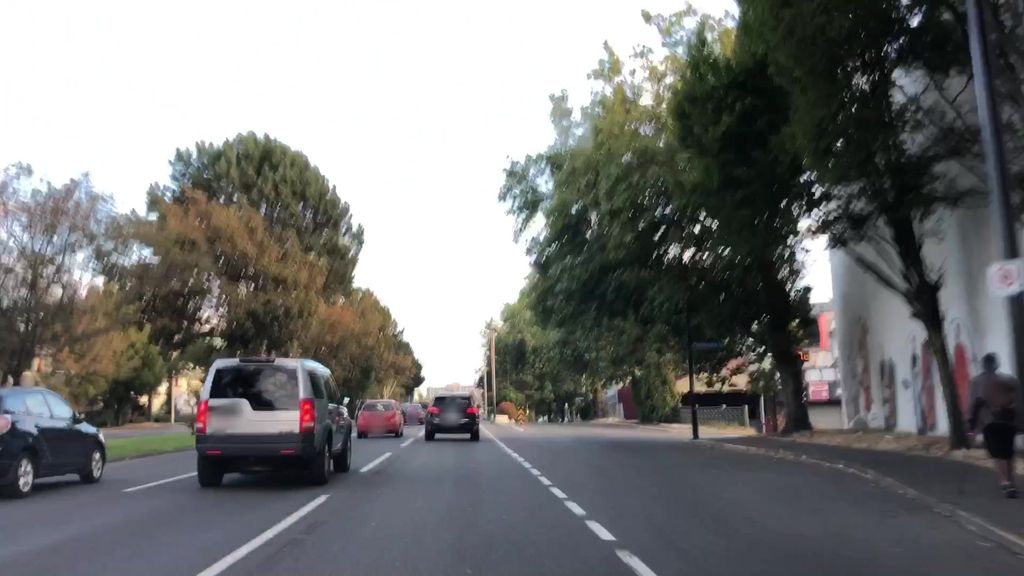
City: victoria